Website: crate-barrel
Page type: gifting
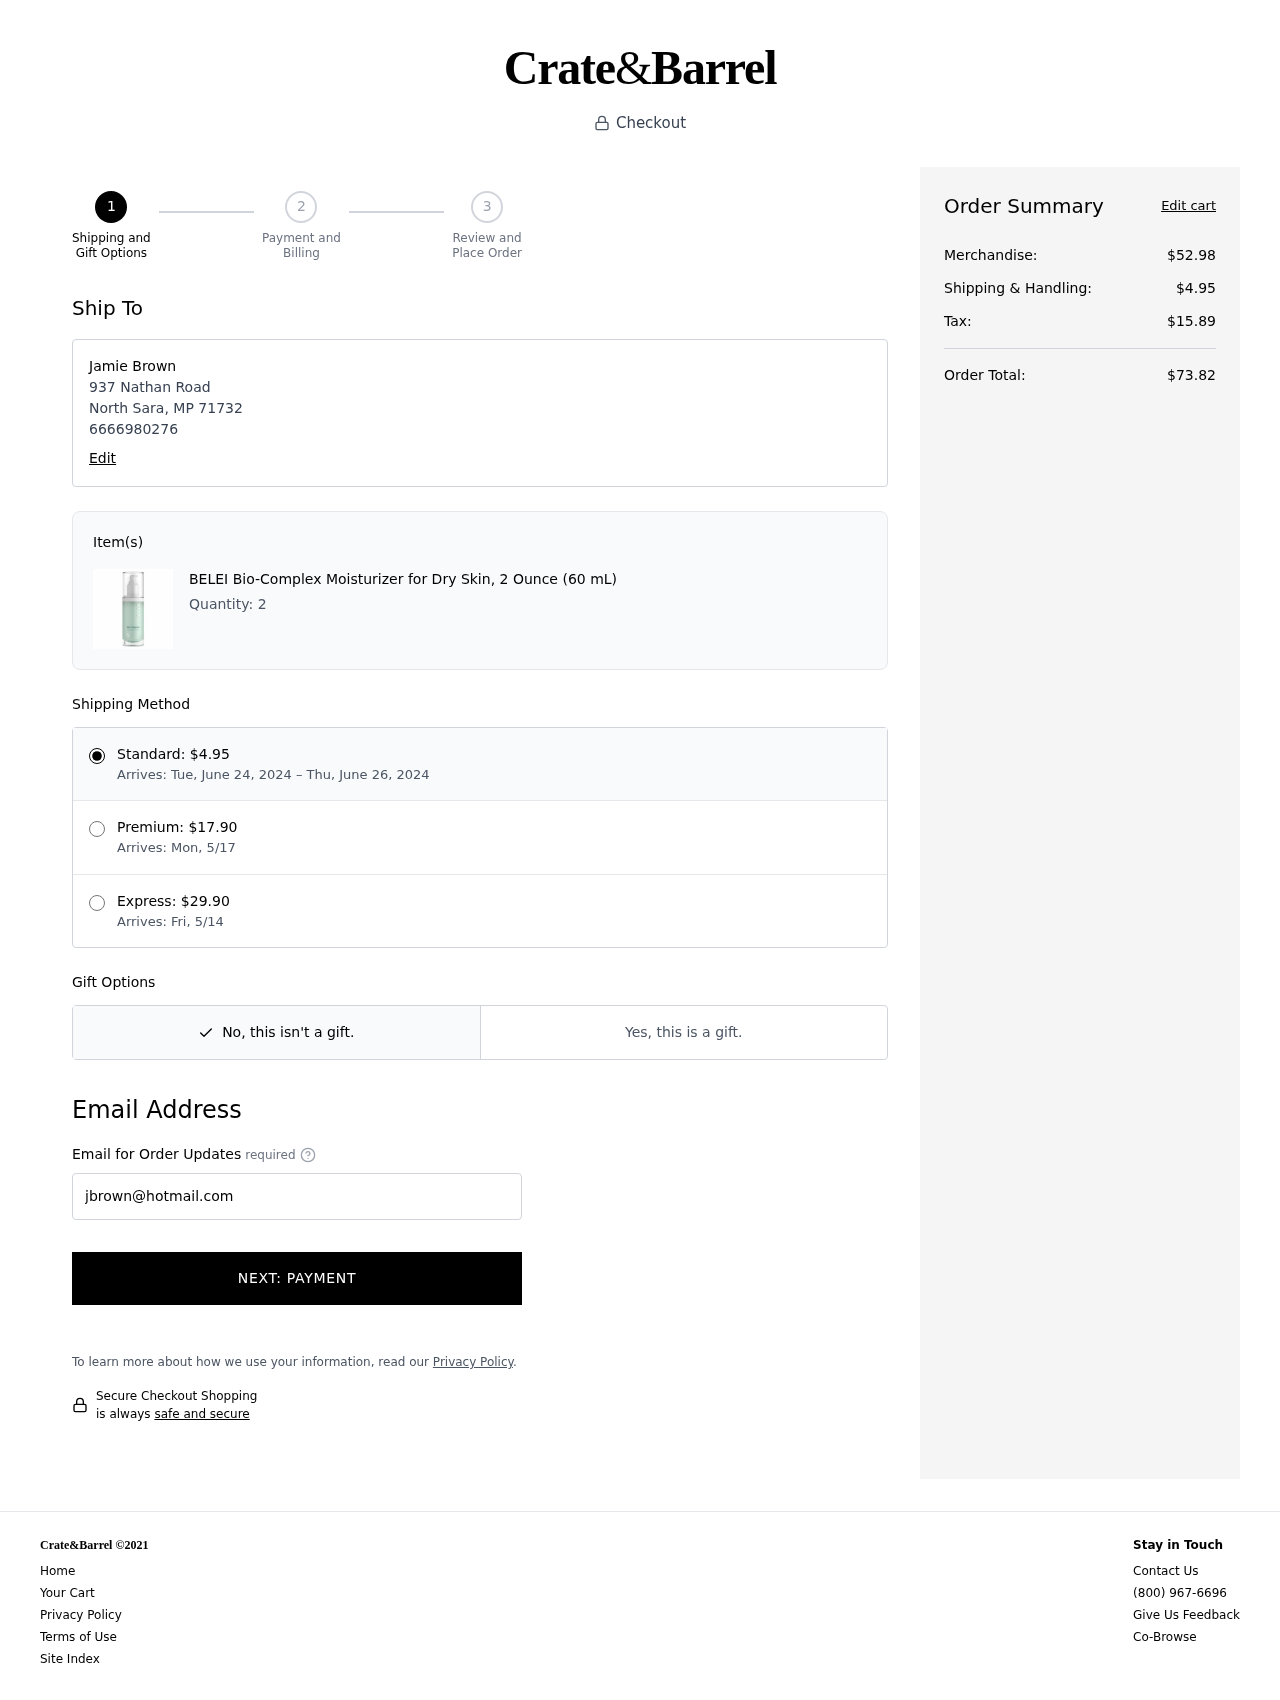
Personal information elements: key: PII_CITY
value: North Sara
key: PII_FULLNAME
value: Jamie Brown
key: PII_PHONE
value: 6666980276
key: PII_POSTCODE
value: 71732
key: PII_STATE_ABBR
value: MP
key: PII_STREET
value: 937 Nathan Road
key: PII_EMAIL
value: jbrown@hotmail.com
Product elements: key: PRODUCT1_NAME
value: BELEI Bio-Complex Moisturizer for Dry Skin, 2 Ounce (60 mL)
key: PRODUCT1_QUANTITY
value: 2
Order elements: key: ORDER_SHIPPING_DATE
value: June 24, 2024
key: ORDER_DELIVERY_DATE
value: June 26, 2024
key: ORDER_SUBTOTAL
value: $52.98
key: ORDER_SHIPPING_COST
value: $4.95
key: ORDER_TAX
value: $15.89
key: ORDER_TOTAL
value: $73.82